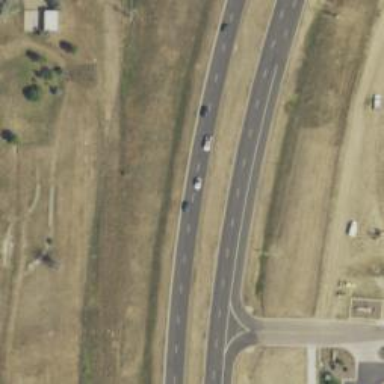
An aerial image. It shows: Asphalt trunk highway which is also expressway.